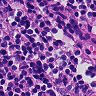
Metastatic tissue present: no